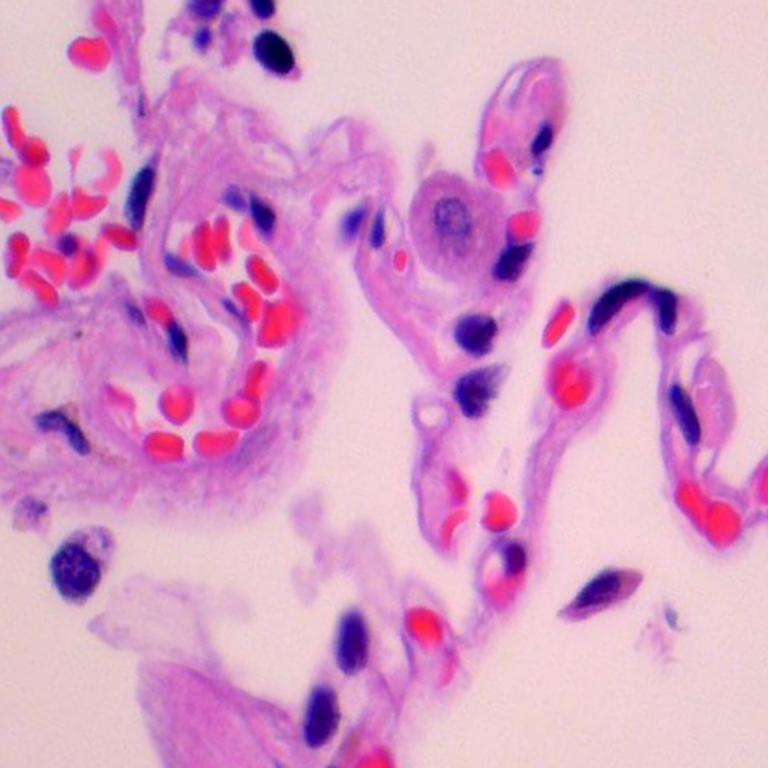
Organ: lung
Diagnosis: benign